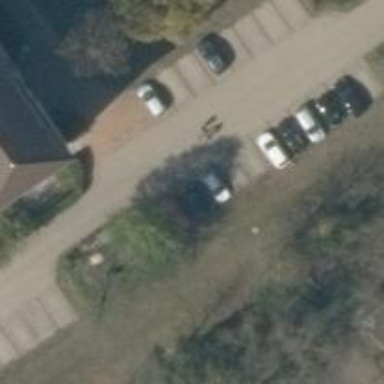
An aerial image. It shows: Driveway.